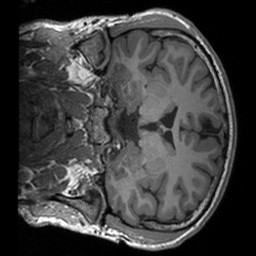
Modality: T1w
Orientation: coronal
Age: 24
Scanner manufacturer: siemens
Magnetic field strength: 3 T
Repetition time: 1.9 s
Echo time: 0.00252 s